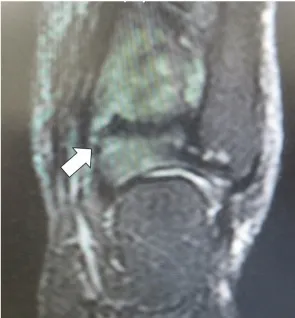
Preoperative magnetic resonance imaging (MRI) findings. STIR images on axial view.
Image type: radiology (mri)